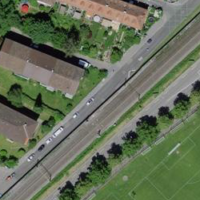
EUNIS habitat code: 55
Species observed at this site:
Quercus rubra
Symphoricarpos albus